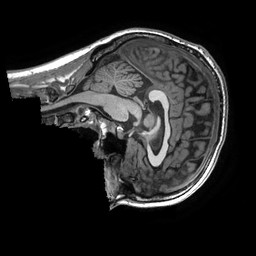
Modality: T1w
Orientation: sagittal
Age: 33
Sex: female
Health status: healthy
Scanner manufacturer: ge